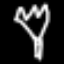
Label: fork